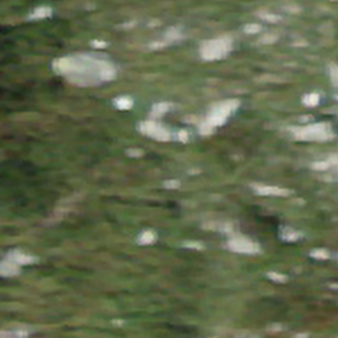
Label: other